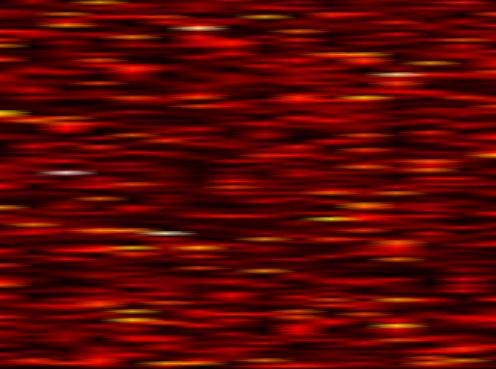
Label: FBMC